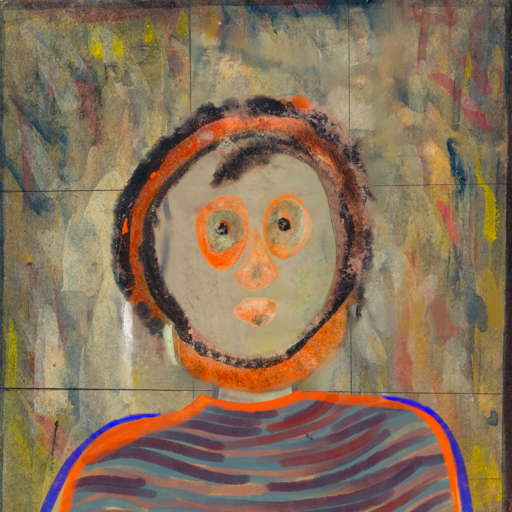
Background: GypsyMother, Head And Neck Front: Hill_Girl, Face Front: Childish, Bust: Experience, Hair Front: Childish, Head Accessory: Blank, Second Necklace: Blank, Necklace: Blank, Baby: Blank